Question: I need to know how I can change this commit name:

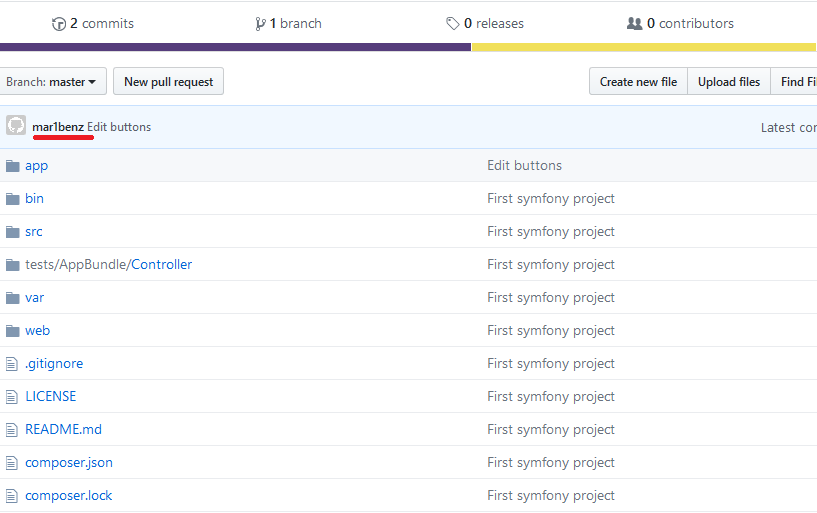
Answer: At least, try and change your 'git config user.name' to what you want to see (assuming you are the one making those commits).
Then make a new commit, push and see that the commit name you have underlined has indeed changed.
If that applies, then you can <URL>.
A 'git push --force' will be required.